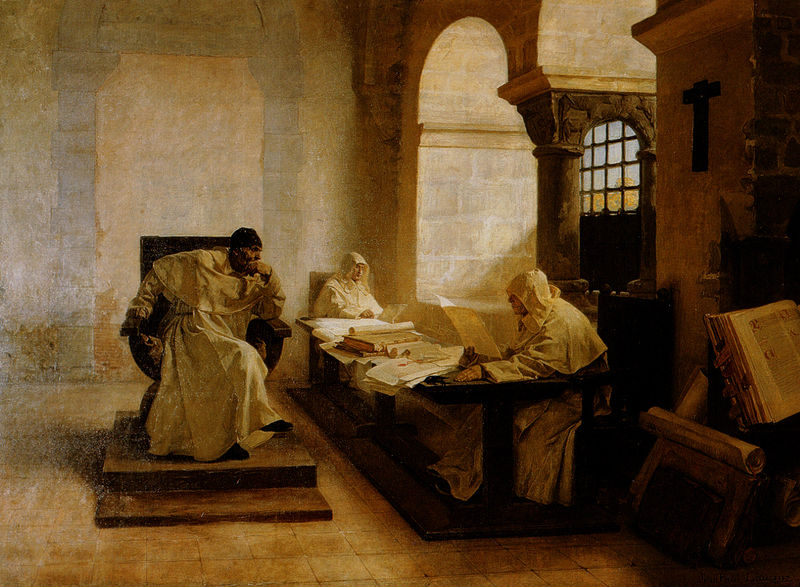
Titel: Les Hommes du Saint-Office
Künstler: Jean Paul Laurens
Standort: Moulins
Institution: Musée Anne de Beaujeu
Schlagwörter: baum, blau, blätter, dunkel, gemälde, hand, himmel, mann, schatten, weiß, frauen, gelb, ocker, sitzen, braun, fenster, geste, hell, holz, kleid, licht, männer, pfeiler, raum, schwarz, stuhl, säule, säulen, tisch, tür, zimmer, gürtel, schleier, beige, kappe, wand, architektur, arm, barock, bibel, falten, stein, gelehrte, öl, gitter, kirche, boden, gewand, kutte, sessel, sitzend, rokoko, arbeit, beine, schrift, bücher, papier, papiere, lehne, sitz, bogen, genrebild, zwei, haltung, creme, sonnenlicht, mauer, weis, bank, rundbogen, bischof, papst, thron, klappstuhl, lesen, lciht, robe, falsistorium, stufe, stufen, gestell, podest, nachdenklich, aufstützen, nachdenken, schwestern, zusehen, fugen, keller, nische, stütze, helligkeit, buch, denken, lehnstuhl, kloster, kreuz, fliesen, schriften, nonne, denker, kardinal, tron, hauben, kacheln, kapitell, rolle, sthl, sims, karte, talar, lesezeichen, quader, sandstein, briefe, schreiben, gitterfenster, ionisch, simse, karg, rollen, rundbögen, aufgestützt, priester, sonnenschein, mönch, vatikan, überschlagen, mönche, schriftrolle, kutten, gelehrter, abtei, studieren, dorisch, studierzimmer, studium, schreibstube, steinboden, korinthisch, verhüllt, testament, kapuze, vorleser, zuhören, papierrollen, kreut, romanisch, barok, schriftrollen, podium, hospital, zugemauert, papyrus, nonnen, folianten, abt, dokumente, aufgesschlagen, codices, diskurs, faltstuhl, geistliher, gewans, himmelsblau, kapuzen, kartenhalter, lehren, les hommes et la sacre office, lichtdurchflutet, nnen, papas, schriftstücke, scriptorium, skriptorium, steinfliesen, sääule, schriftgelehrte, zisterzienser, abschrift, ordenstracht, tiscch